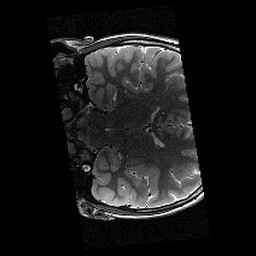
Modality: T2w
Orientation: coronal
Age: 10
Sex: male
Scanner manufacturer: siemens
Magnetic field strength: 3 T
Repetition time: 9.23 s
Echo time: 0.067 s